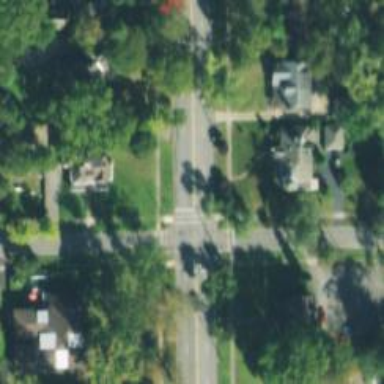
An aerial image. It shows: Neighbourhood with historic district.